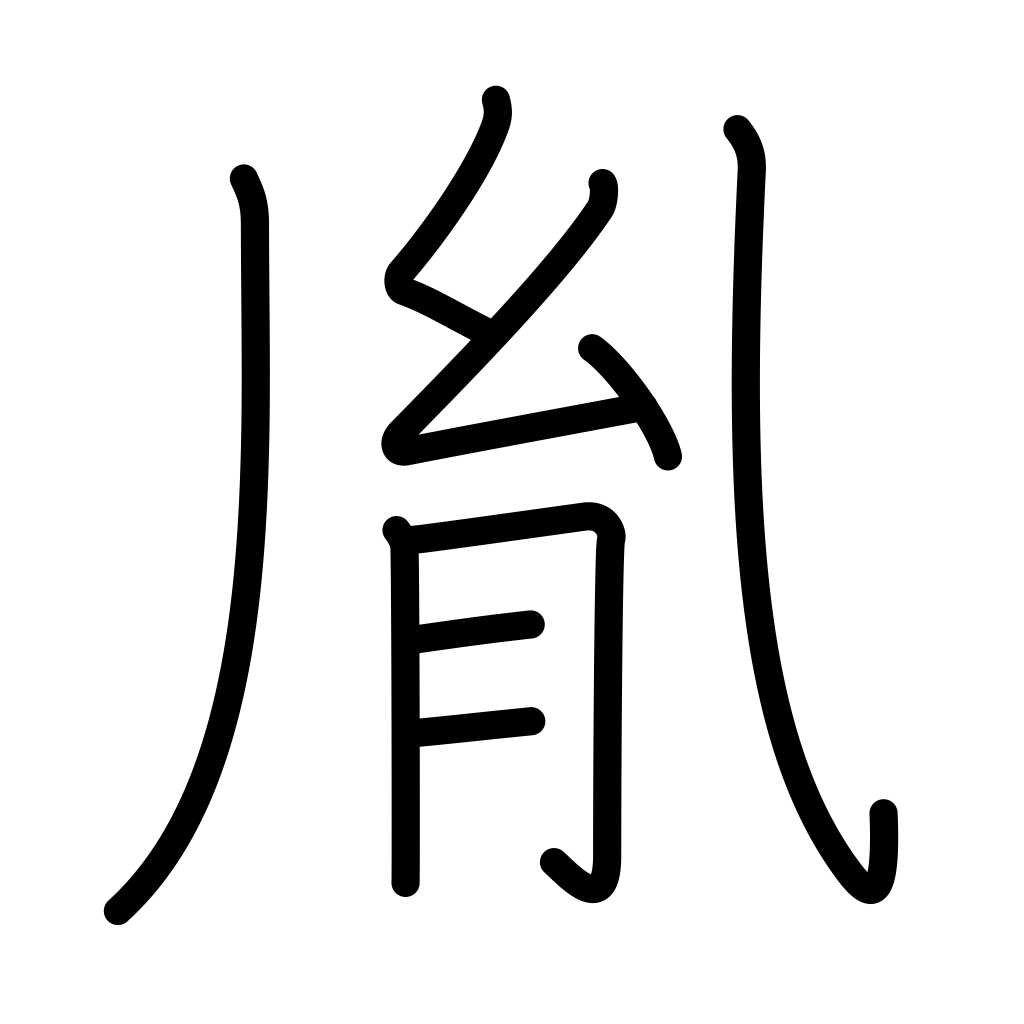
Meaning: descendent, issue, offspring